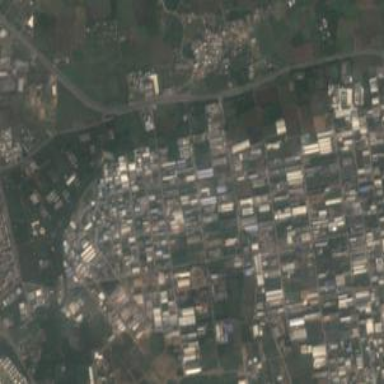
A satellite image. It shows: Industrial area.